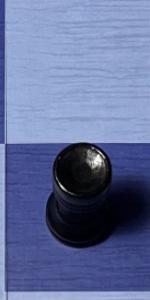
Label: Rook_Black